Field crop: maize
Growth stage: 2
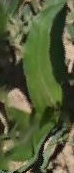
Species: maize